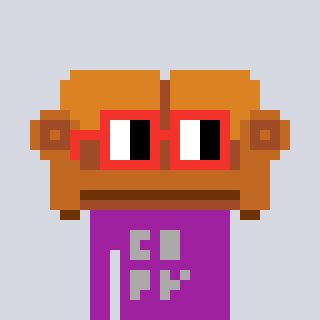
a pixel art character with square red glasses, a couch-shaped head and a magenta-colored body on a cool background